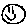
Label: smiley face